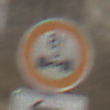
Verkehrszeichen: TatsaechlicheAchslast
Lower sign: RichtungsangabeDurchPfeile2
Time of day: MorningAfternoon
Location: Outdoor (Nature)
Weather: PartlyCloudy
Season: Winter
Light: Natural